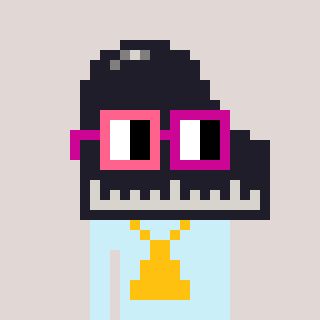
a pixel art character with square pink and red glasses, a piano-shaped head and a cold-colored body on a warm background